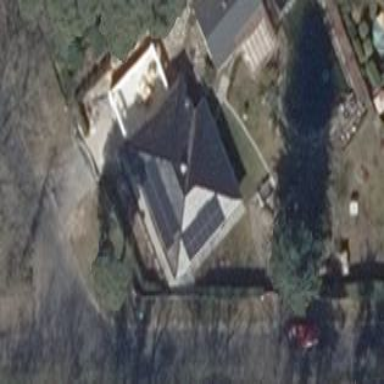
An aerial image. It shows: Detached building.